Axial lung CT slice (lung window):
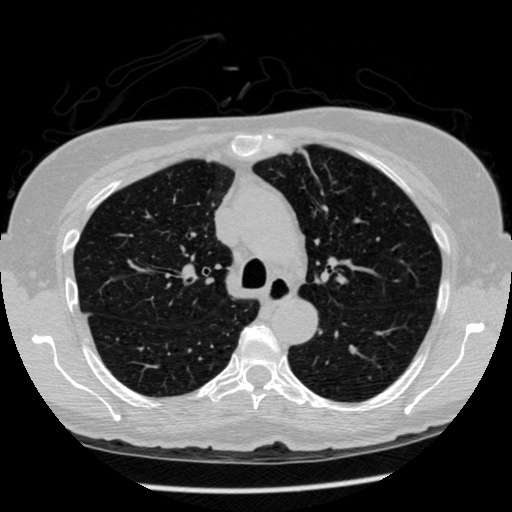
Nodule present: no